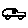
Label: car